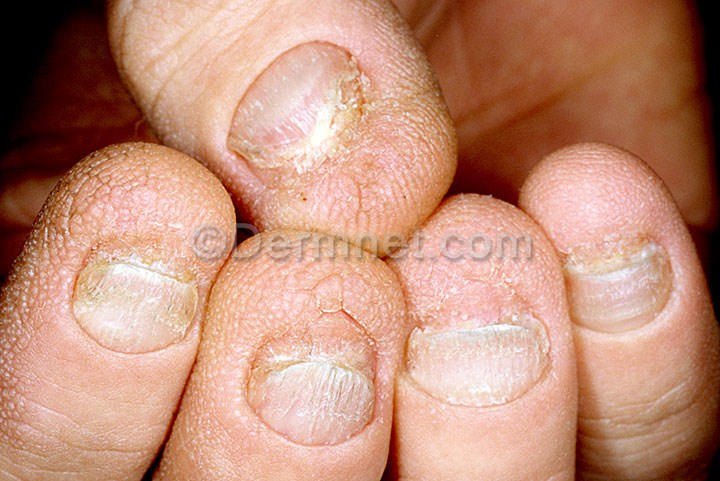
Disease: Nail Fungus and other Nail Disease